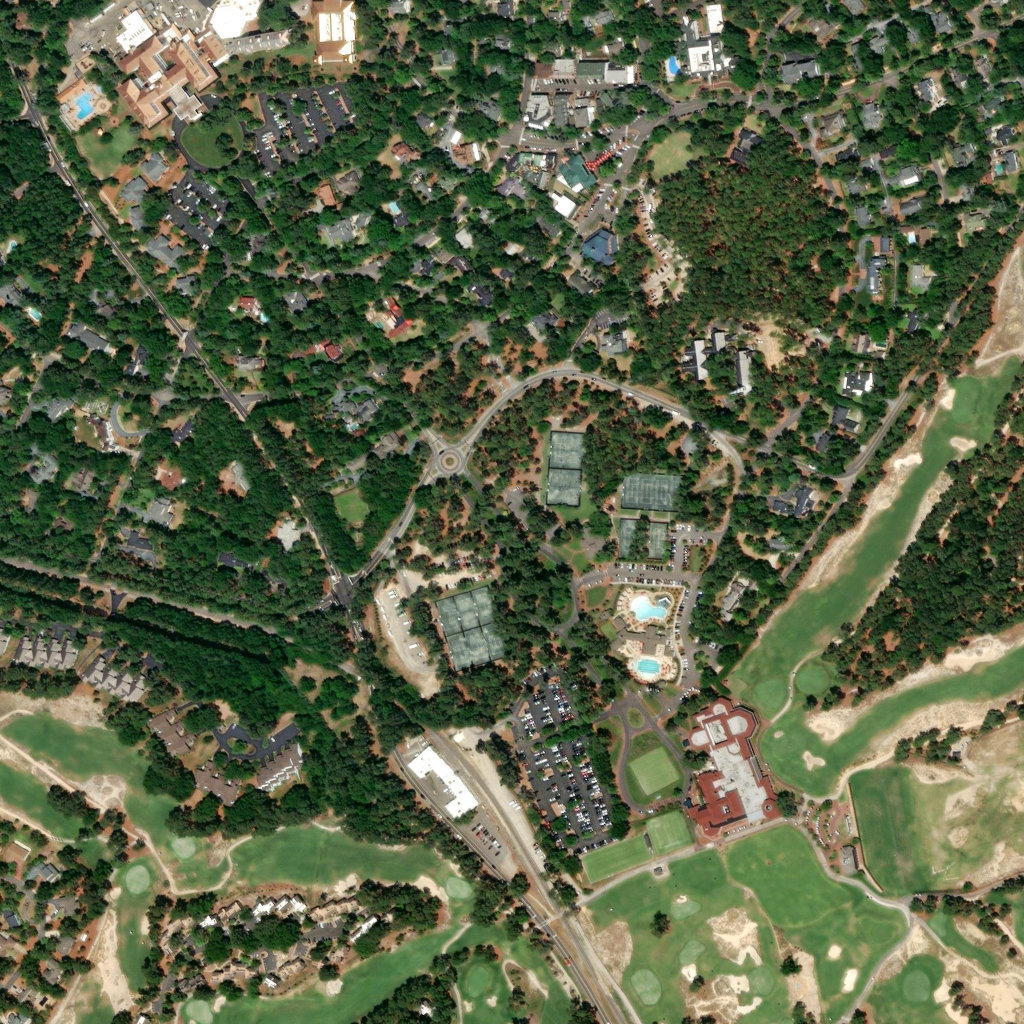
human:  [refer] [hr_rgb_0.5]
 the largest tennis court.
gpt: <box>[[42, 57, 49, 65, 0]]</box>